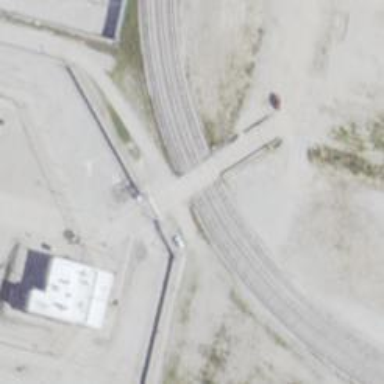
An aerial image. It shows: Uncontrolled railway crossing.